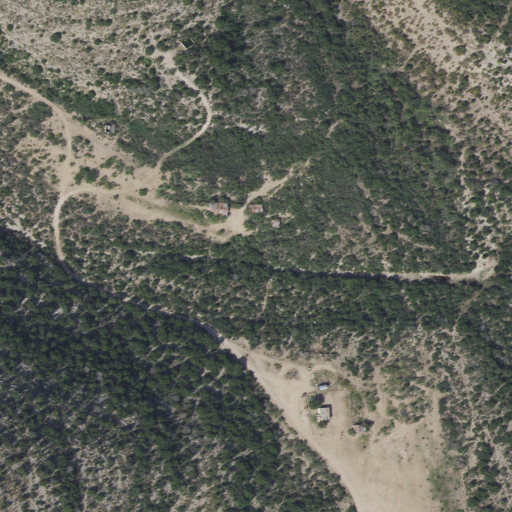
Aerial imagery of valley in Texas named Burnt Spot Draw containing shrub, deciduous forest, and low intensity development